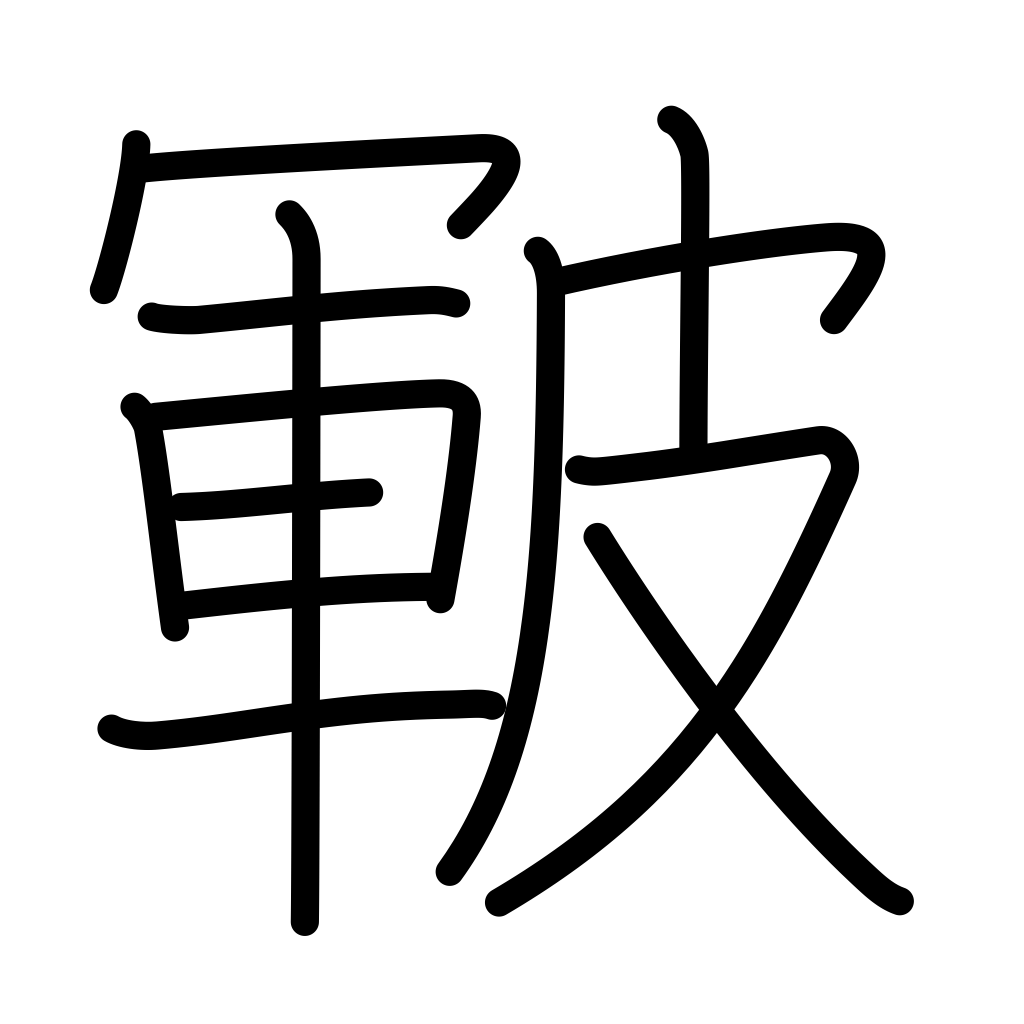
Meaning: skin cracks or roughness